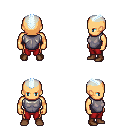
a pixel art fantasy rpg character, male body template, human, tanned skin, steel chest armor, red pants, white cyan short mohawk hairstyle, brown shoes, four views (front, back, left, right), 2x2 character sprite sheet, small pixel art, hard edges, no anti-aliasing